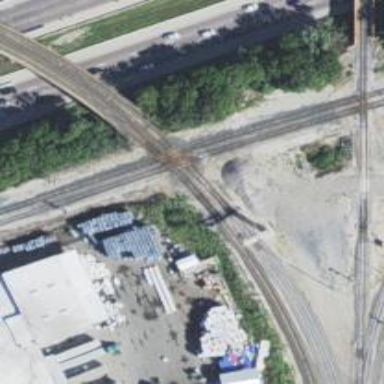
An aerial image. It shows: Railway crossing.